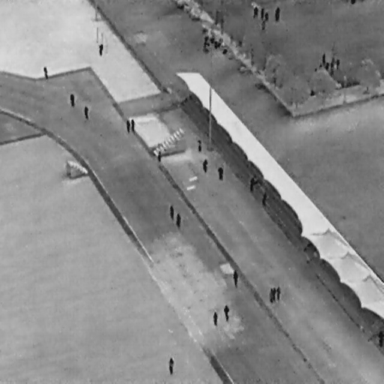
There are 30 People in the infrared image.